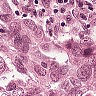
Metastatic tissue present: yes